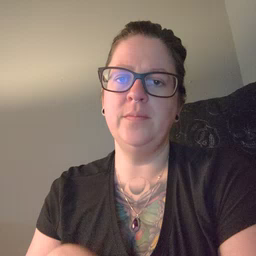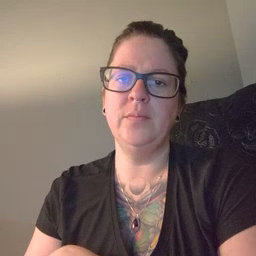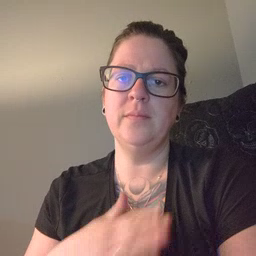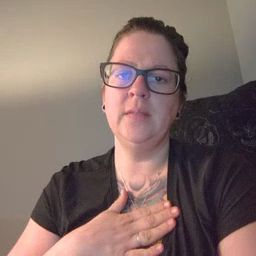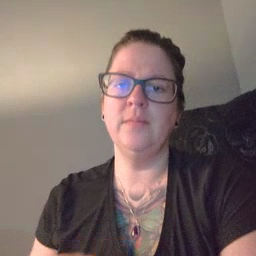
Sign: minemy